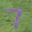
Label: 7